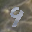
Label: 9